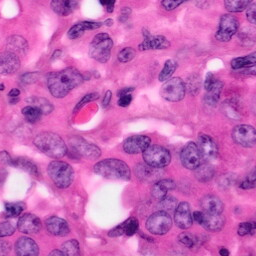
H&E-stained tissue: Pancreatic